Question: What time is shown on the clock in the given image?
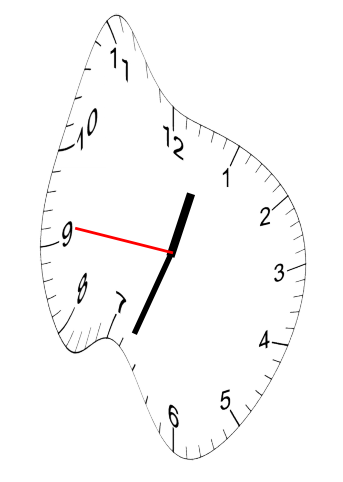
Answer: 12:33:46